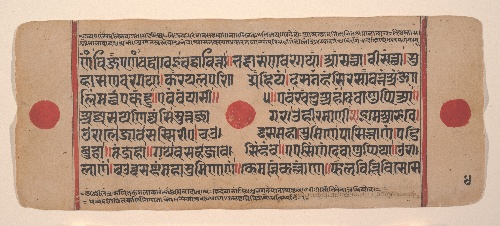
Date: 15th century
Object type: Folio
Classification: Paintings
Medium: Ink, opaque watercolor, and gold on paper
Culture: India (Gujarat)
Dimensions: 4 3/8 x 10 5/8 in. (11.1 x 27 cm)
Department: Asian Art
Credit line: Rogers Fund, 1955
Accession year: 1955
Repository: Metropolitan Museum of Art, New York, NY